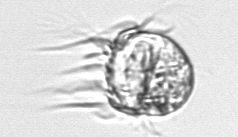
Label: Leegaardiella_ovalis